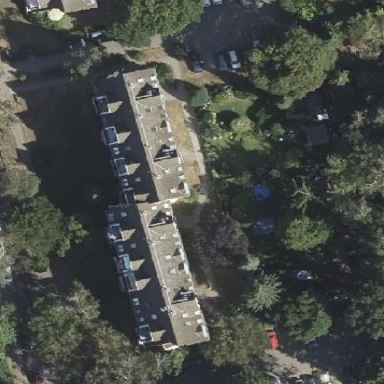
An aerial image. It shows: Image showing building with apartments.